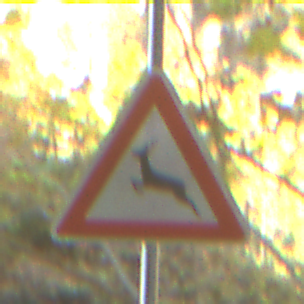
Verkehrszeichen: WildwechselRechts
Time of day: Midday
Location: Outdoor (Urban)
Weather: Clear
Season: NotSpecified
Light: Natural